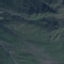
Land use / land cover: HerbaceousVegetation